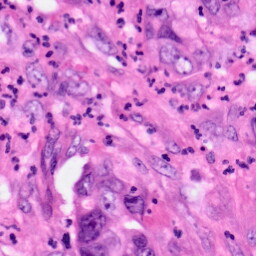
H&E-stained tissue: Pancreatic